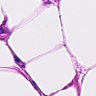
Metastatic tissue present: no